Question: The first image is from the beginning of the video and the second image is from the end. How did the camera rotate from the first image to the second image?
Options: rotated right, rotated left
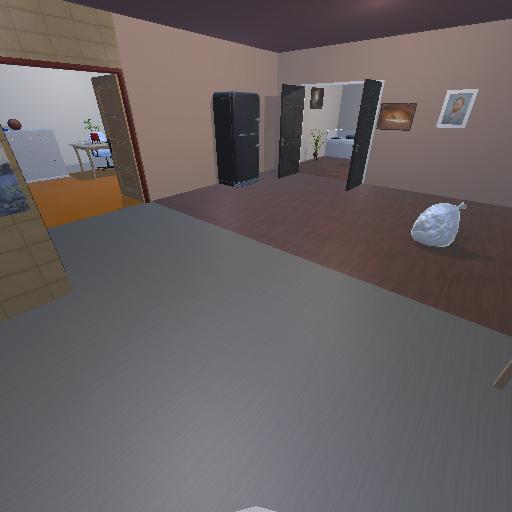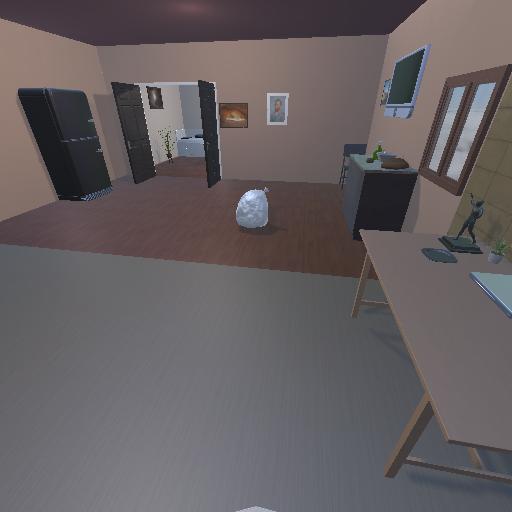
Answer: rotated right